Field crop: maize
Growth stage: 2
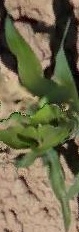
Species: maize